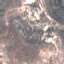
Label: HerbaceousVegetation